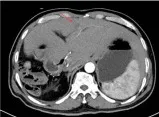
Results of multi-phase CT scans can be evaluated after different periods of conversion therapy. The red arrow indicates an intrahepatic tumor. (B) CT image after two cycles of conversion therapy in the period of the arterial phase.
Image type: radiology (ct)